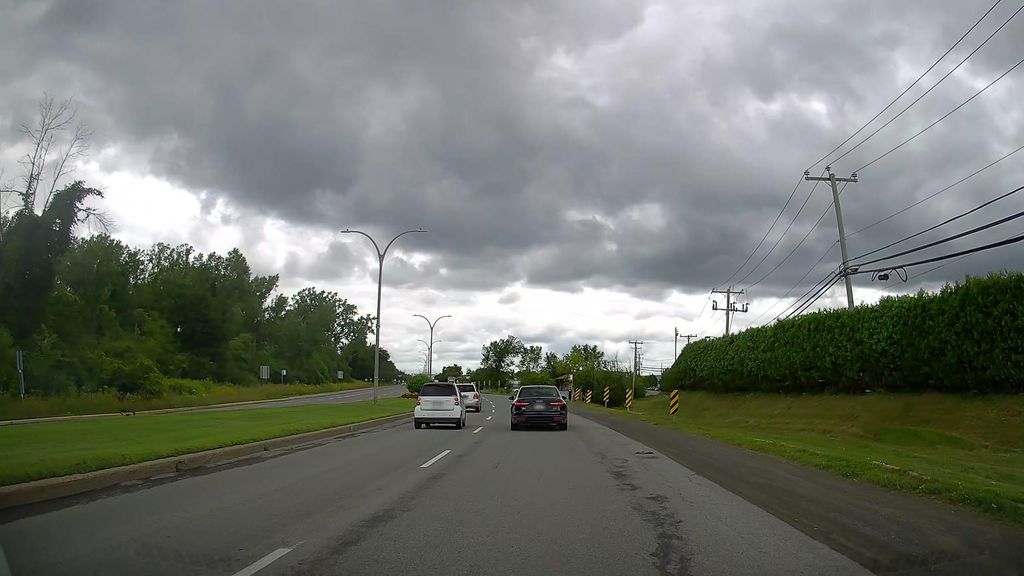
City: montreal